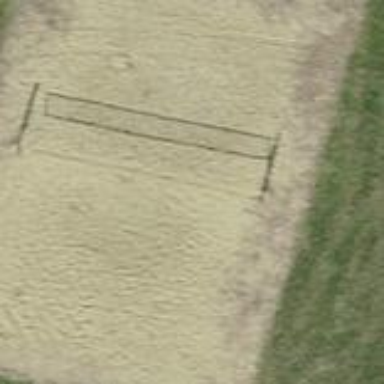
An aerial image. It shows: Sandy pitch designated for beach volleyball.